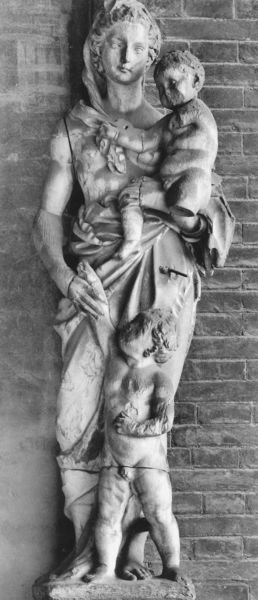
Titel: Fragmente der Fontana Gaia
Künstler: Jacopo della Quercia
Standort: Siena, Palazzo Publico (EU - I - Toskana)
Schlagwörter: fuß, hand, nackt, brust, frau, grau, marmor, blick, arm, barock, gesicht, halten, kleidung, stein, figur, kind, mutter, renaissance, kinder, skulptur, statue, beine, knaben, mauer, kopftuch, jungfrau, frontalansicht, jesus, antik, maria, schutz, gottesmutter, jesuskind, statur, grammatik, skulpturi